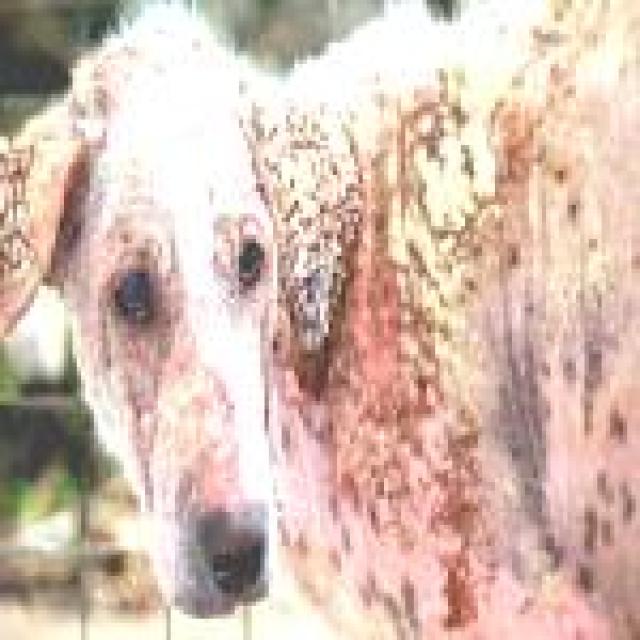
Canine fungal skin infection — characterized by alopecia, scaling, crusting, and circular lesions. Common agents include Malassezia and Candida species.